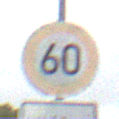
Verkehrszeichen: Geschwindigkeit60
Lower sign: ZeitangabenMitBeschraenkungAufWochentage1
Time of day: Midday
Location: Outdoor (Nature)
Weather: Overcast
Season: NotSpecified
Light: Natural